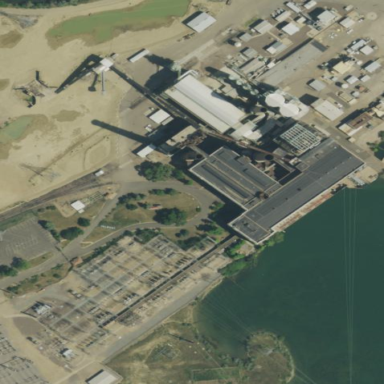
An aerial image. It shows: Industrial power plant with the landuse set as industrial.